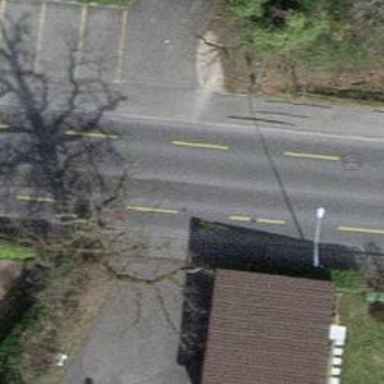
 and sidewalks on both sides. There is cycle lane on both sides of the road."